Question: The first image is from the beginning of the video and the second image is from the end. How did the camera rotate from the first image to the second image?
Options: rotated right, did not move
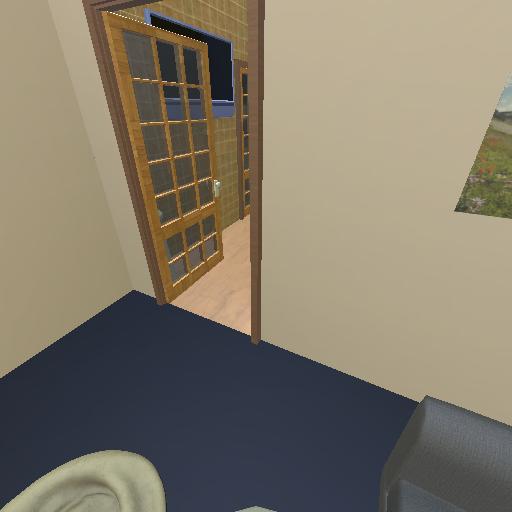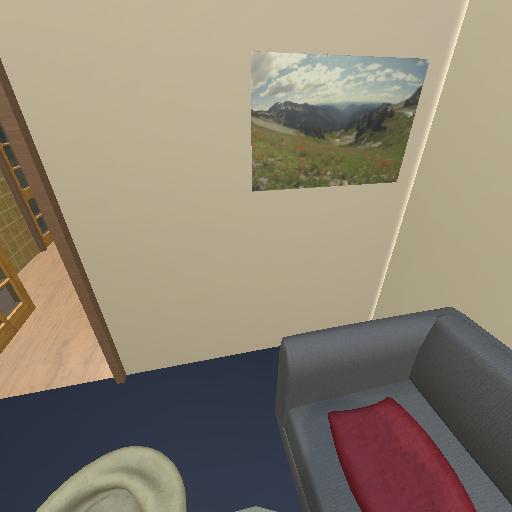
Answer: rotated right